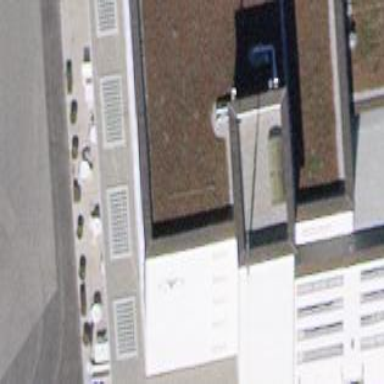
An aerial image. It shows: Building with flat white-colored roof. The roof is gray in color.